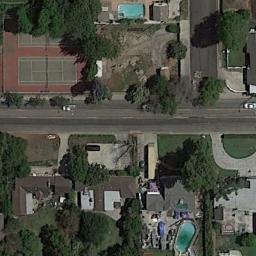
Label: tennis_court